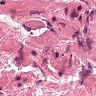
Metastatic tissue present: no